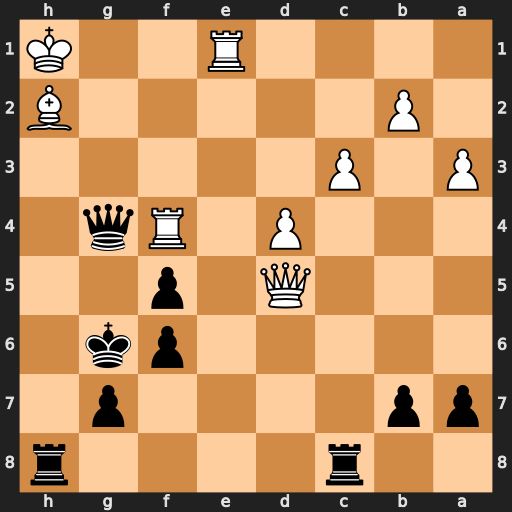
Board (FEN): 2r4r/pp4p1/5pk1/3Q1p2/3P1Rq1/P1P5/1P5B/4R2K
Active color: b
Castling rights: -
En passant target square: -
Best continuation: Rxh2+ Kxh2 Rh8#